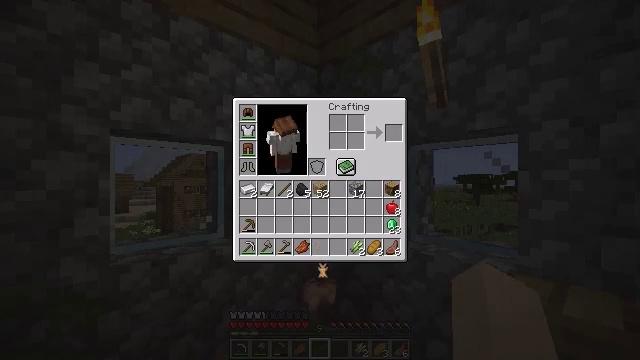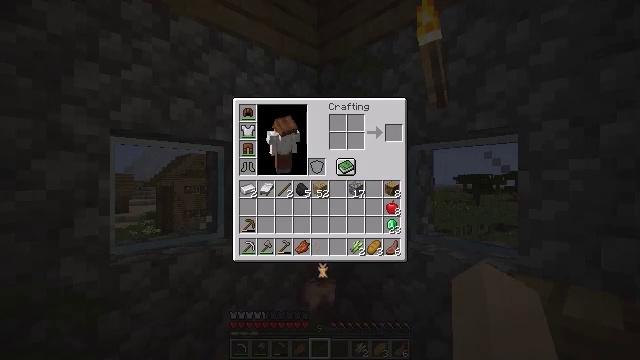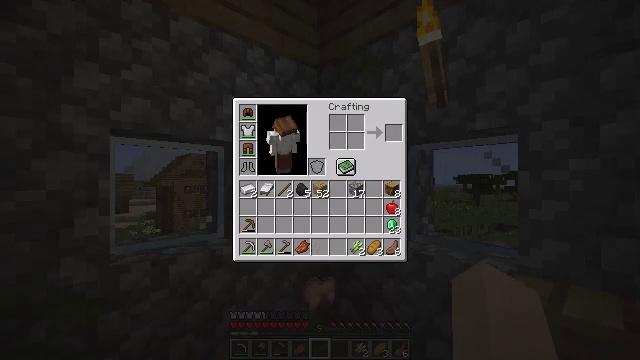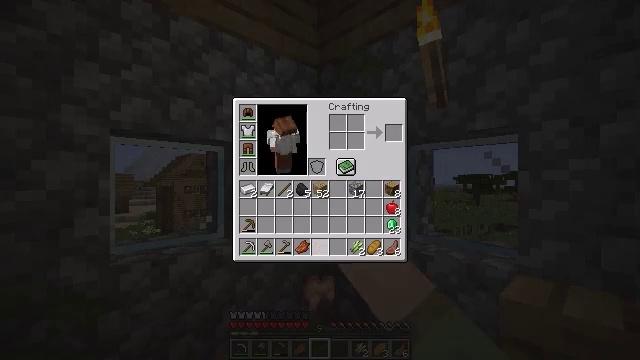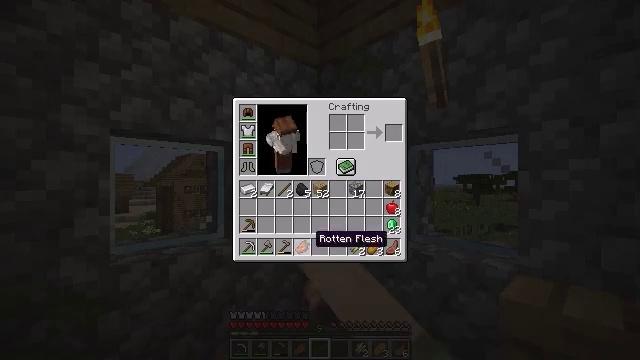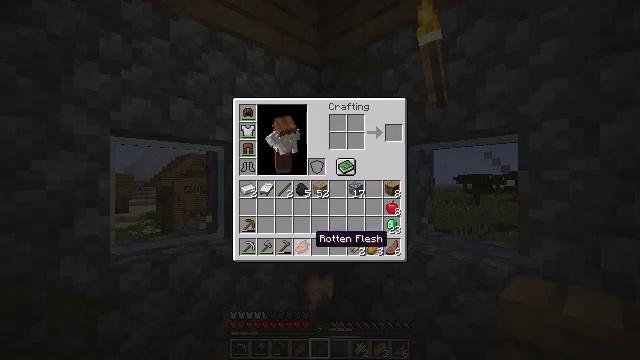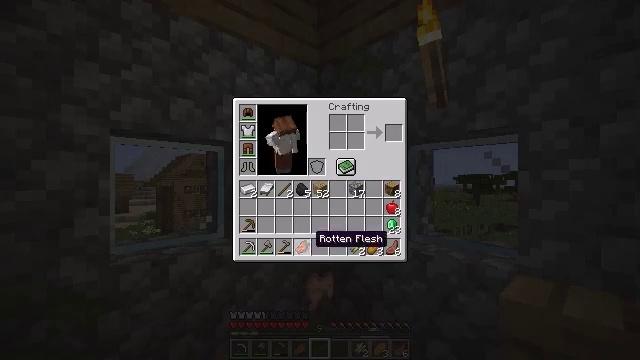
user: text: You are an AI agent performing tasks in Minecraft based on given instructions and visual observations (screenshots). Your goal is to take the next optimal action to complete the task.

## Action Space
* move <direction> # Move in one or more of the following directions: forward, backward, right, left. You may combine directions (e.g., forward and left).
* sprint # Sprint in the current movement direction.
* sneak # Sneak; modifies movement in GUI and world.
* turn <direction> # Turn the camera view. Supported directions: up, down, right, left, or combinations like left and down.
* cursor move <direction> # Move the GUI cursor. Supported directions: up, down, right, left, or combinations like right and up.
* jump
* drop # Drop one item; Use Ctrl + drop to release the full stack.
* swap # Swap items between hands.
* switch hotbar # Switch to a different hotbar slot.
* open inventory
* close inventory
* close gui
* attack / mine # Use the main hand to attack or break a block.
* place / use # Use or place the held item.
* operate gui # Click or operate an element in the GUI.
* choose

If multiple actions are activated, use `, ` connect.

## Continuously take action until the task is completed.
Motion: motion action
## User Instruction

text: Remove a rabbit hide from the inventory.
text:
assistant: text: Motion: operate gui
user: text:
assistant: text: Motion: cursor move up
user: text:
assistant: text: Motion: cursor move up
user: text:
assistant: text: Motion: cursor move up
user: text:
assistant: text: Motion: no_op
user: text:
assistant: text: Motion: no_op
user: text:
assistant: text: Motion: no_op